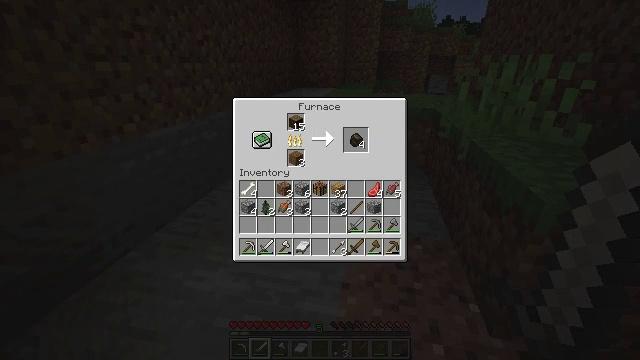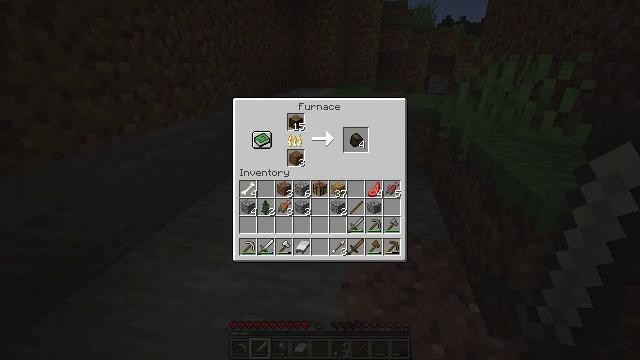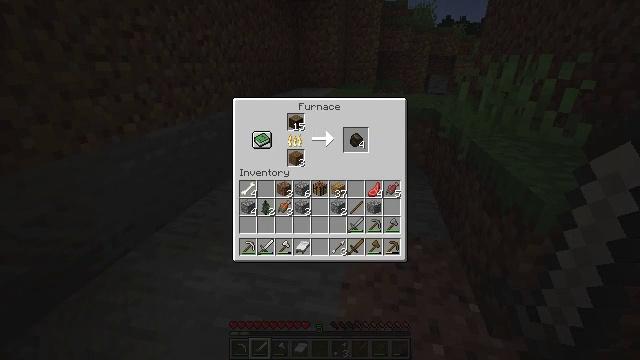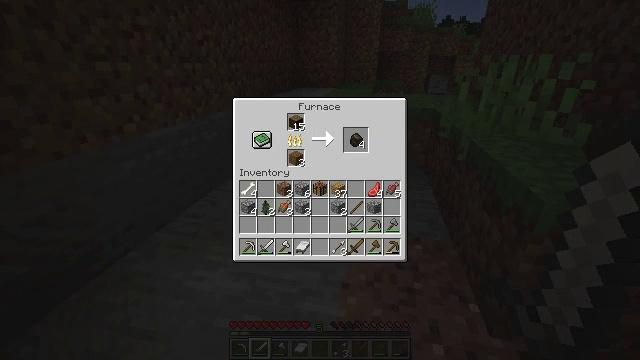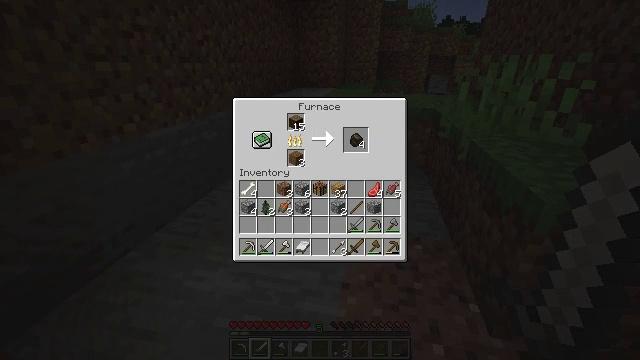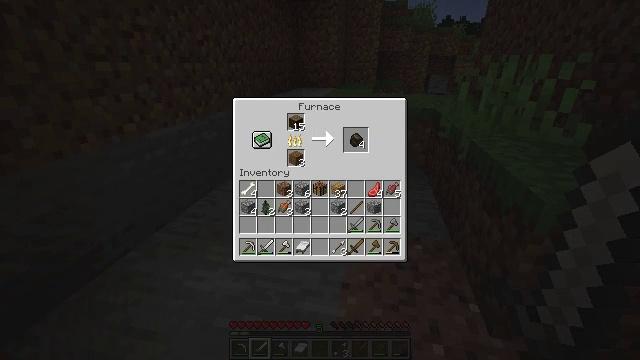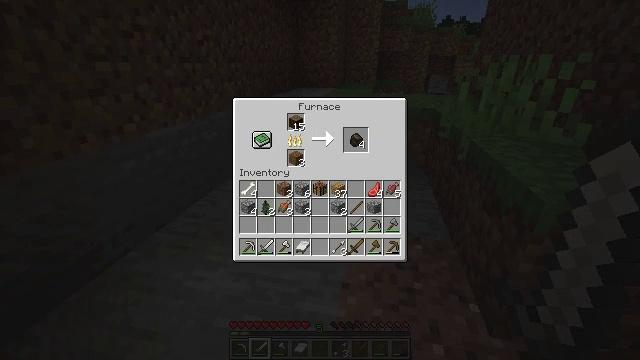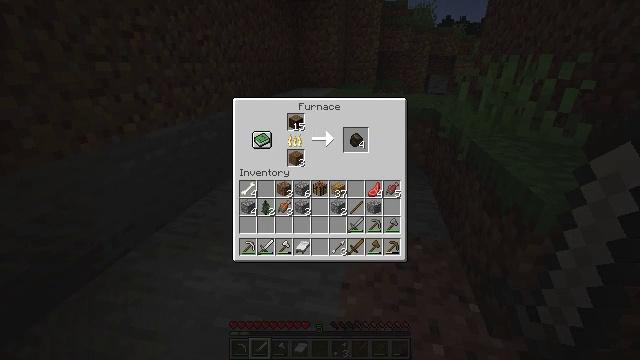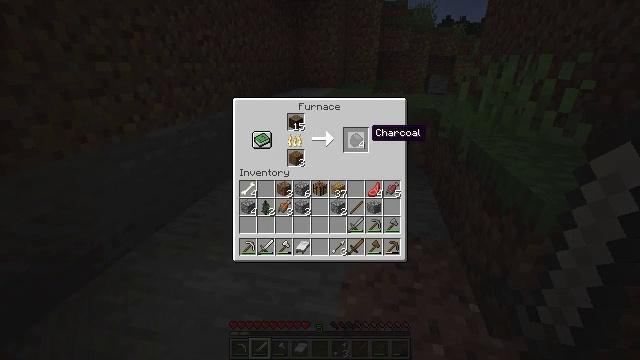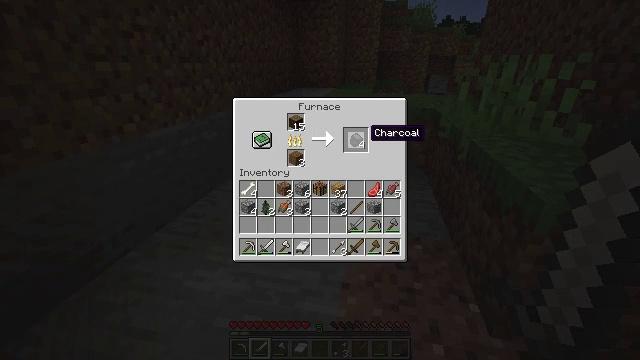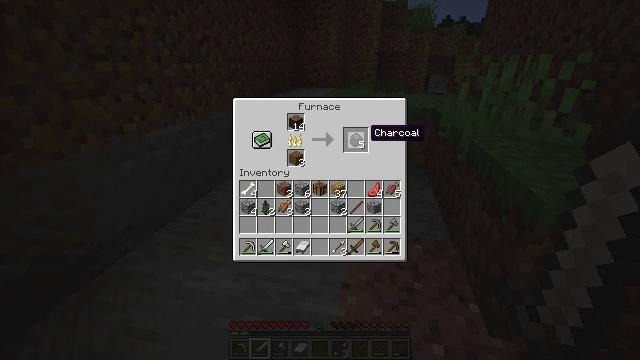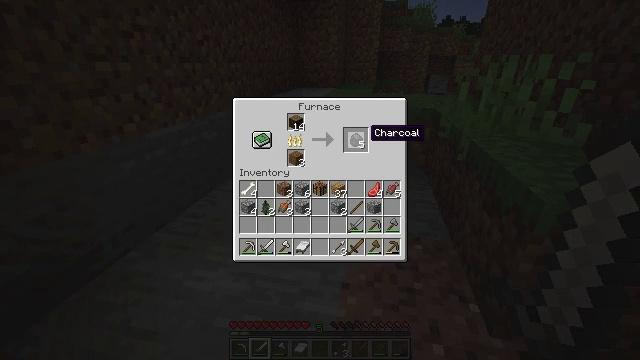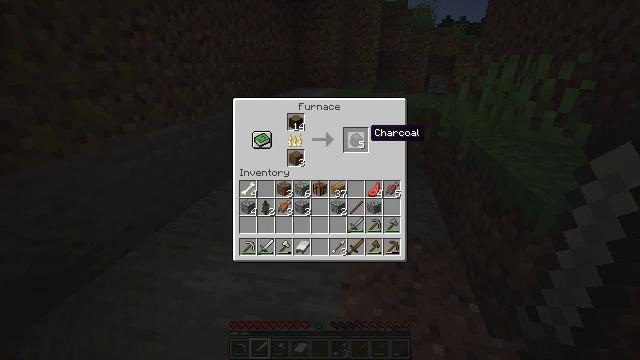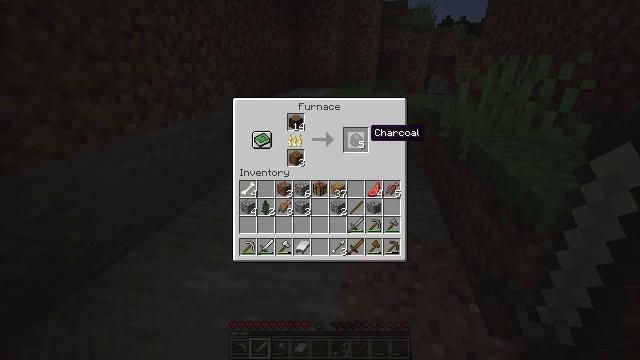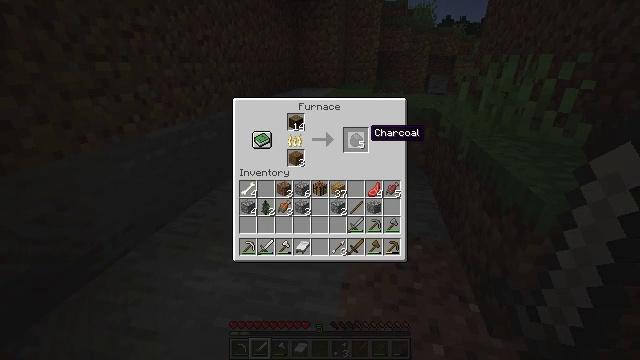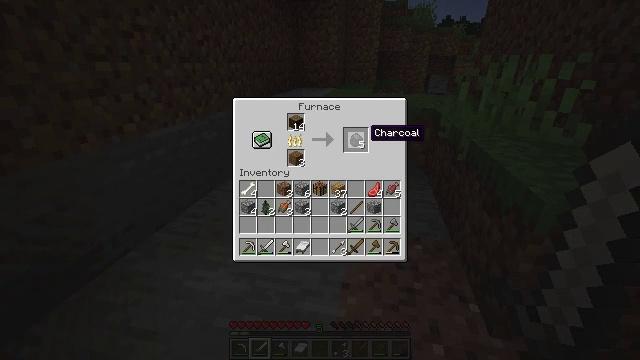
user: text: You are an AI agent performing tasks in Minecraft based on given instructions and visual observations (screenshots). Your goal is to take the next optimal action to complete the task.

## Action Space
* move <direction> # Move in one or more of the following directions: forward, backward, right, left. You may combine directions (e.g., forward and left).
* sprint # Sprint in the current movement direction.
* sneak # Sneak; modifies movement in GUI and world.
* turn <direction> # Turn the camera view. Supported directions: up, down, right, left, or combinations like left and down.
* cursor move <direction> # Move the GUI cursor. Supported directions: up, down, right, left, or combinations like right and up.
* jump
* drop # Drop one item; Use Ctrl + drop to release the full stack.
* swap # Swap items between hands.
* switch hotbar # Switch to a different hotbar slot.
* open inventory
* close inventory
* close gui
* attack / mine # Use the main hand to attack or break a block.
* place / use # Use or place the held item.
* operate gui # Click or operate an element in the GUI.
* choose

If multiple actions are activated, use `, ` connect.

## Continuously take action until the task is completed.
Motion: motion action
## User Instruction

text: Use logs and furnace to produce charcoal.
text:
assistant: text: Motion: no_op
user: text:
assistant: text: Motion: no_op
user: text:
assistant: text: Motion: no_op
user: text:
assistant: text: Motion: no_op
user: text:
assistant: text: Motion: no_op
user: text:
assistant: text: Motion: no_op
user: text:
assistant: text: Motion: no_op
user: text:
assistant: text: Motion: no_op
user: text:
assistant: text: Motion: no_op
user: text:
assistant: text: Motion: no_op
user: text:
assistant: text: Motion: no_op
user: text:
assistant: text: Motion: no_op
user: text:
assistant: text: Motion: no_op
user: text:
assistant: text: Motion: no_op
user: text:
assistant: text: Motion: no_op
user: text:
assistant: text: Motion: no_op
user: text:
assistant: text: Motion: no_op
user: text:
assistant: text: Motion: no_op
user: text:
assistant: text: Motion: no_op
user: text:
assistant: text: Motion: no_op
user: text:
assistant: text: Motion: no_op
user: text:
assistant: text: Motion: no_op
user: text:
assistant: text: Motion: sneak
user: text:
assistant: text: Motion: sneak
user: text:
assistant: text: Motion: sneak, operate gui
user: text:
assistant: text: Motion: sneak, operate gui
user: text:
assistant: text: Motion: sneak
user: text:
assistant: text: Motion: sneak
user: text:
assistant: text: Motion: sneak
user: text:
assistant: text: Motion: sneak